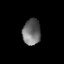
Tissue: lung
Cell type: T cells
Senescence score: 0.1924
Nuclear area (px): 461
Mean DAPI intensity: 107.594